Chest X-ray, AP view. Patient: 57 years old, sex M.
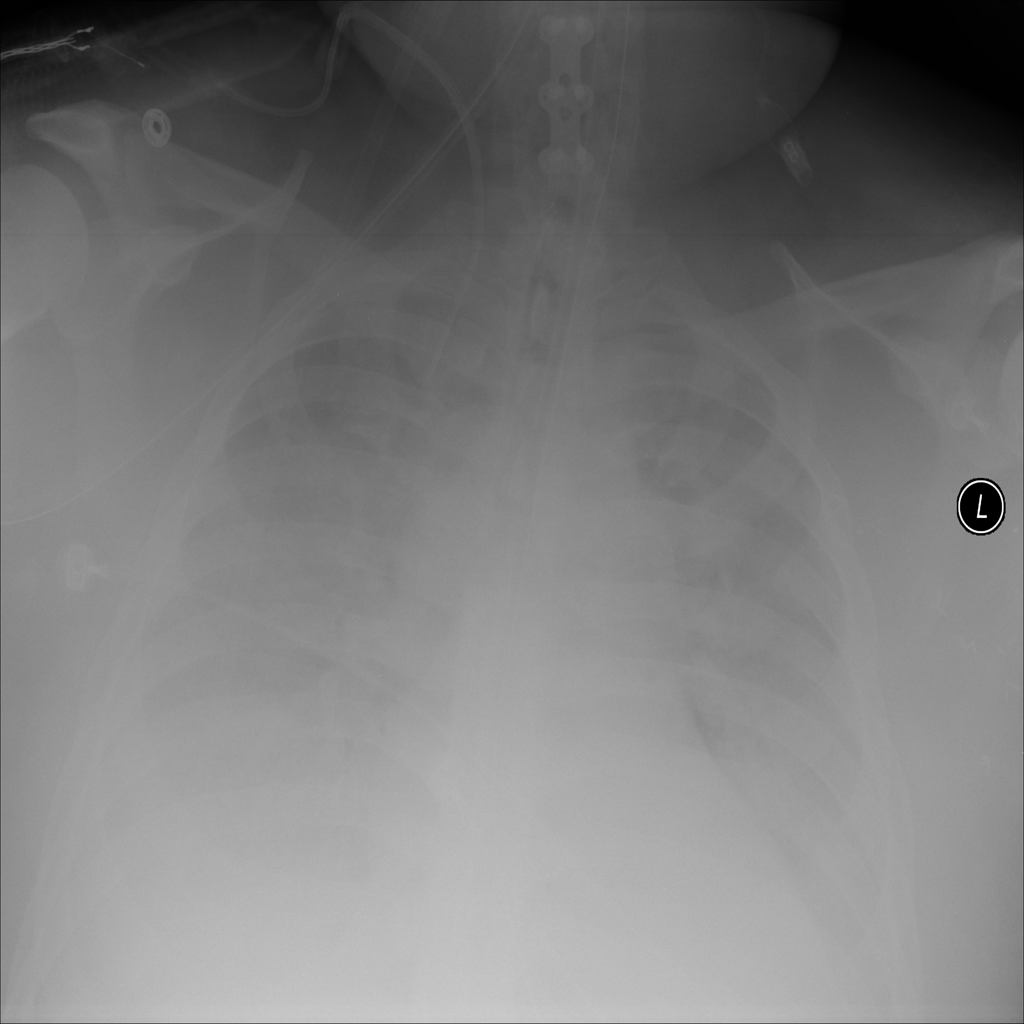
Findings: No Finding